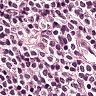
Metastatic tissue present: no